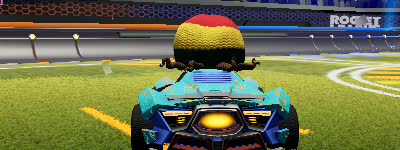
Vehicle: werewolf